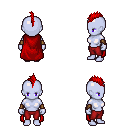
a pixel art fantasy rpg character, female body template, dark elf, purple skin, red cape, red pants, red mohawk hairstyle, leather bracers, four views (front, back, left, right), 2x2 character sprite sheet, small pixel art, hard edges, no anti-aliasing